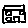
Label: house